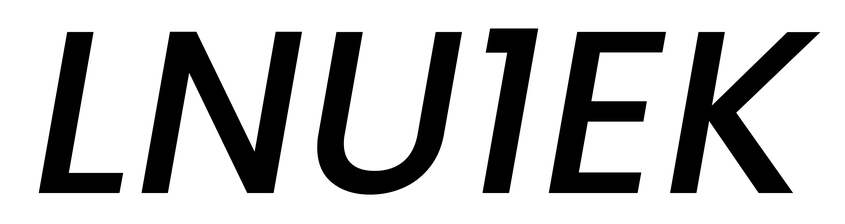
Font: Poppins-MediumItalic